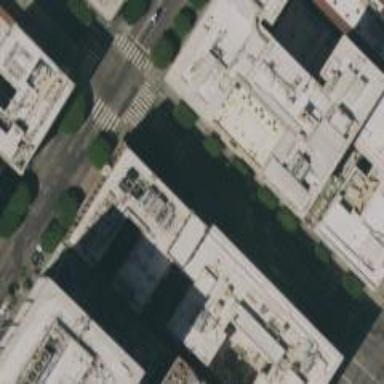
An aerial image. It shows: Commercial building.